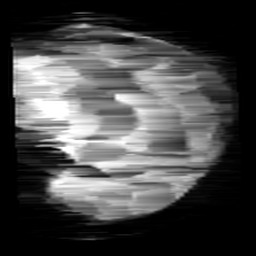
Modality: minIP
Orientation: sagittal
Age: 9
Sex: male
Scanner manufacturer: siemens
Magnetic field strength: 3 T
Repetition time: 0.027 s
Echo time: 0.02 s